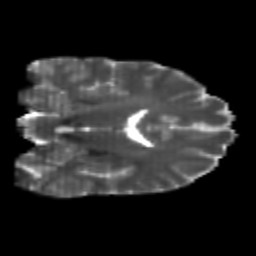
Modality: T2w
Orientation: coronal
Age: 24
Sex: male
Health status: healthy
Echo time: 0.074 s